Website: walmart
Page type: cart
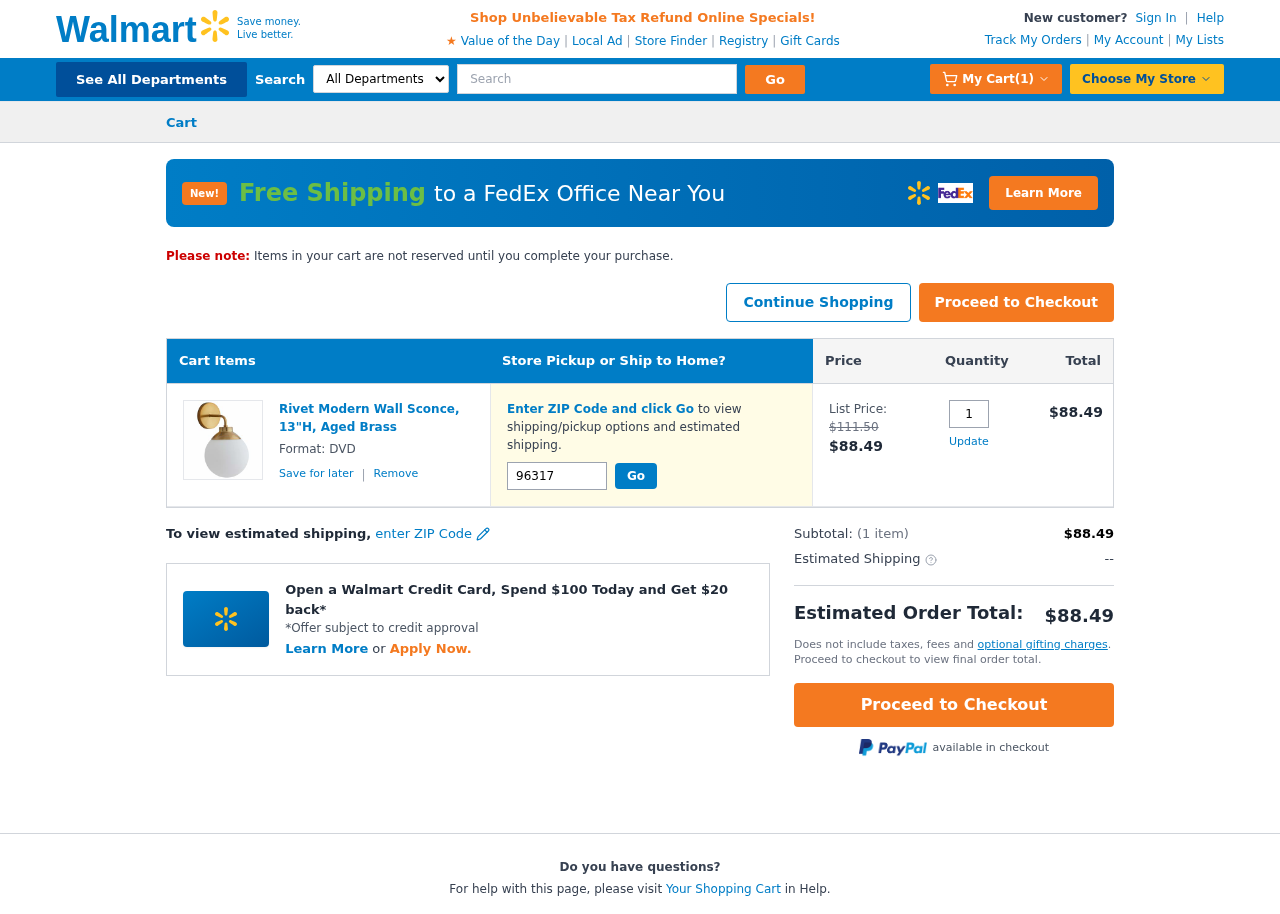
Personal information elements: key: PII_POSTCODE
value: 96317
Product elements: key: PRODUCT1_NAME
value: Rivet Modern Wall Sconce, 13"H, Aged Brass
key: PRODUCT1_PRICE
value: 88.49
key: PRODUCT1_QUANTITY
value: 1
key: PRODUCT1_ORIGINAL_PRICE
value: $111.50
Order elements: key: ORDER_NUM_ITEMS
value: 1
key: ORDER_SUBTOTAL
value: $88.49
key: ORDER_TOTAL
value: $88.49
Search elements: key: HEADER_SEARCH
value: Search